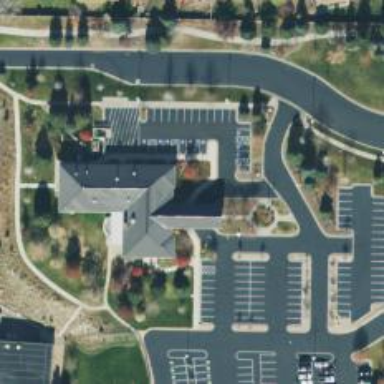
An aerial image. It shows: Parking space is available.